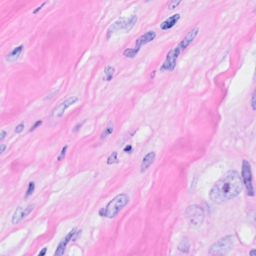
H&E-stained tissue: Breast